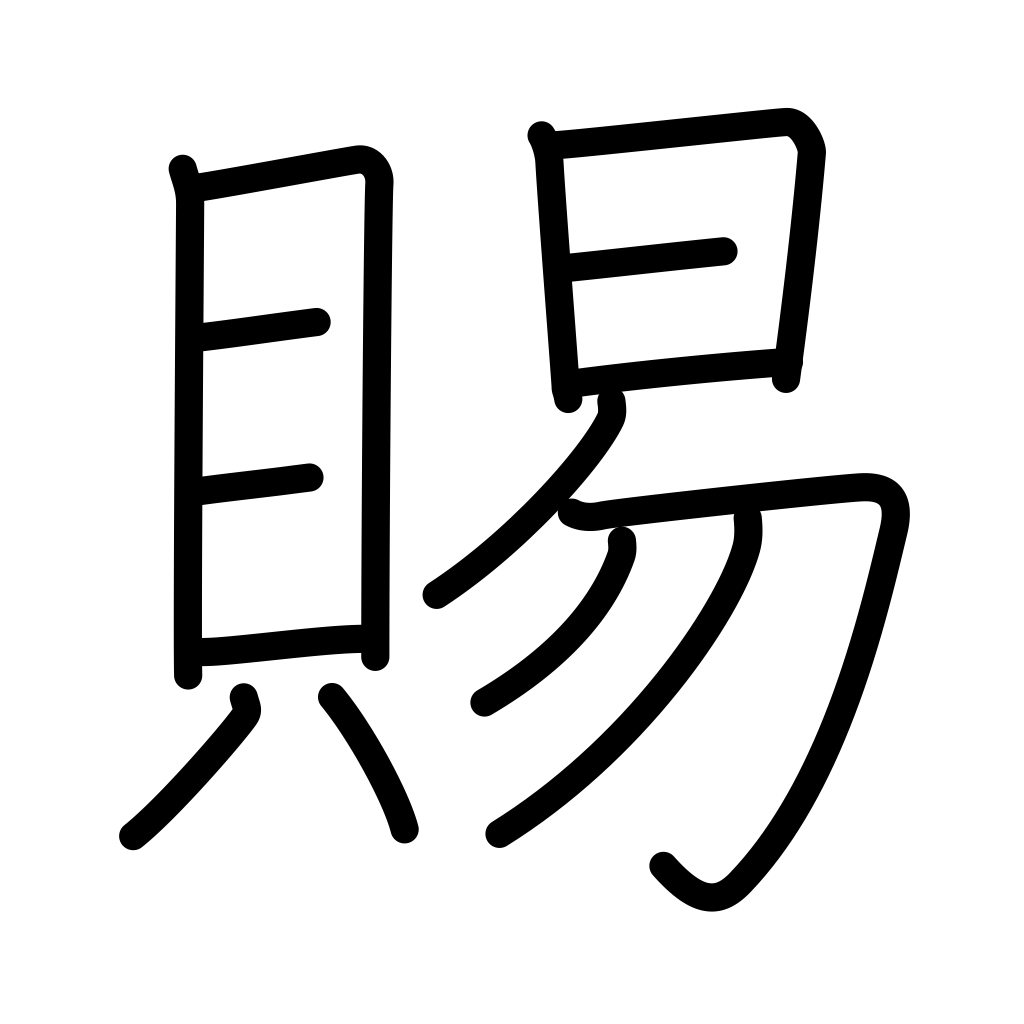
Meaning: grant, gift, boon, results